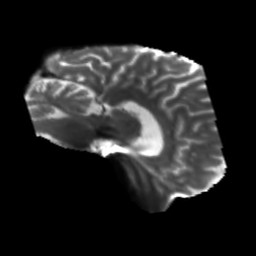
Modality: T2w
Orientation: sagittal
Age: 56
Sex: male
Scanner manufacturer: siemens
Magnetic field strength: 3 T
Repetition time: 5.25 s
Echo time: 0.08 s